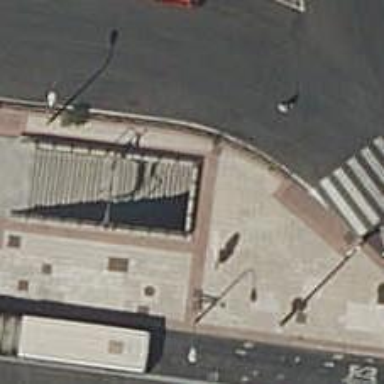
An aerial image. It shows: Subway entrance for railway system.